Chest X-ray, PA view. Patient: 66 years old, sex M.
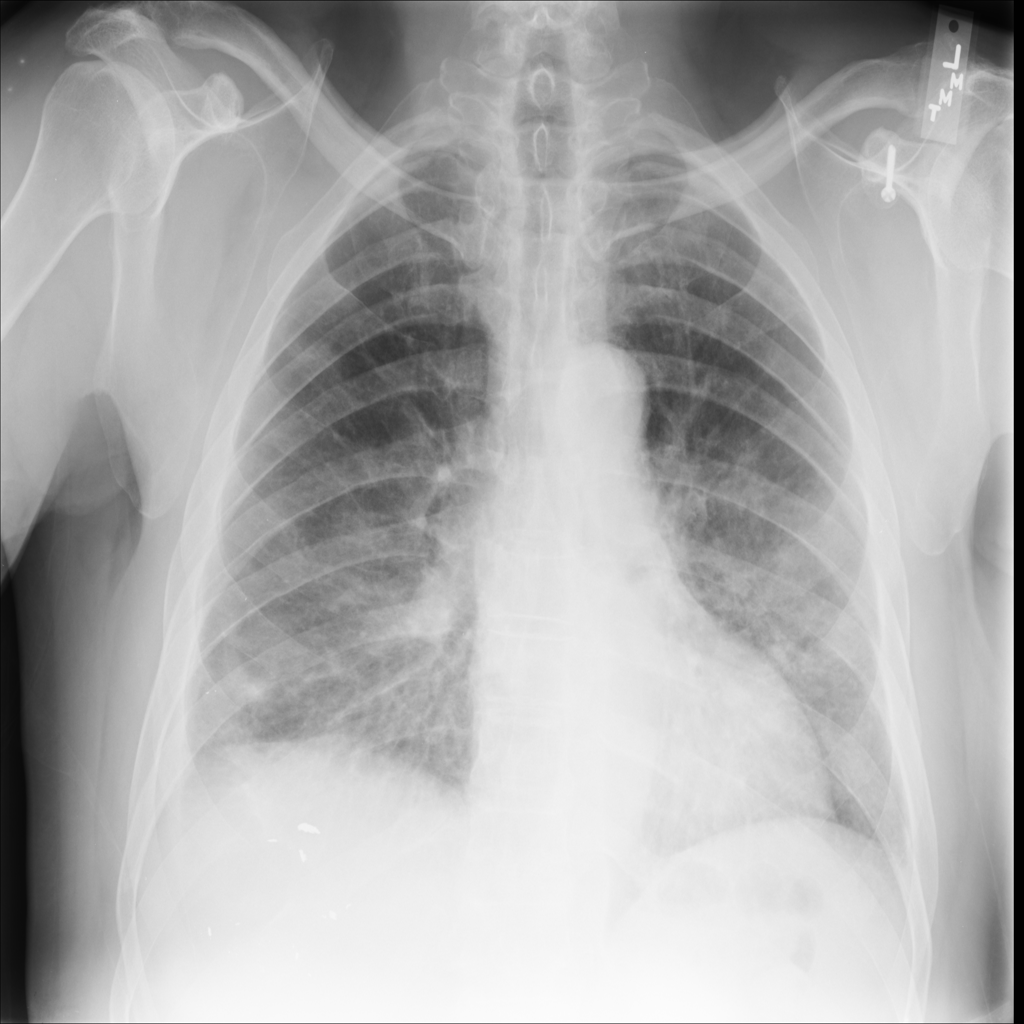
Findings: Infiltration